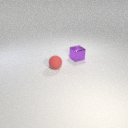
small purple metal cube behind small red rubber sphere